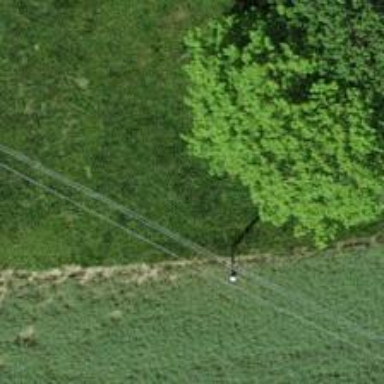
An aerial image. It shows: Power pole.